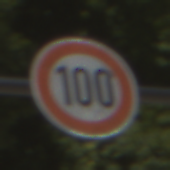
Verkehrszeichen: Geschwindigkeit100
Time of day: Midday
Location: Outdoor (RoadRail)
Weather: Clear
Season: NotSpecified
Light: Natural